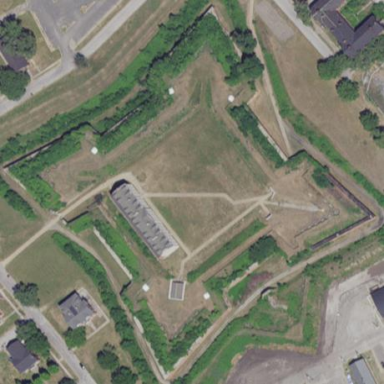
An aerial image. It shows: Historic fort building.